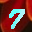
Label: 7